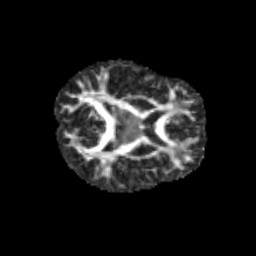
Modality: FA
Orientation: axial
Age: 12
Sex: female
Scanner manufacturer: siemens
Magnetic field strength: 3 T
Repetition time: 3.8 s
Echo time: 0.07 s